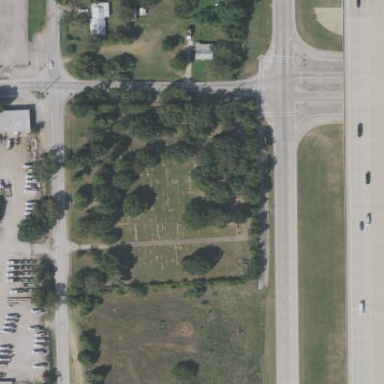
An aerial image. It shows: Cemetery.